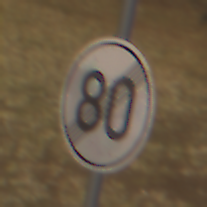
Verkehrszeichen: EndeGeschwindigkeit80
Umgebung: Outdoor, Nature
Tageszeit: SunriseSunset
Wetter: Clear
Licht: Natural
Jahreszeit: NotSpecified
Kontrast: HighContrast